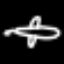
Label: airplane